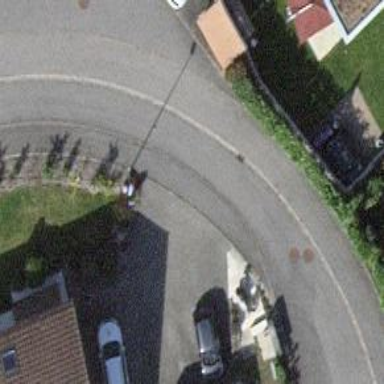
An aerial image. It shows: Asphalt sidewalk.